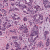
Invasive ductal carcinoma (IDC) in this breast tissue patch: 1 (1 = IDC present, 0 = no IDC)